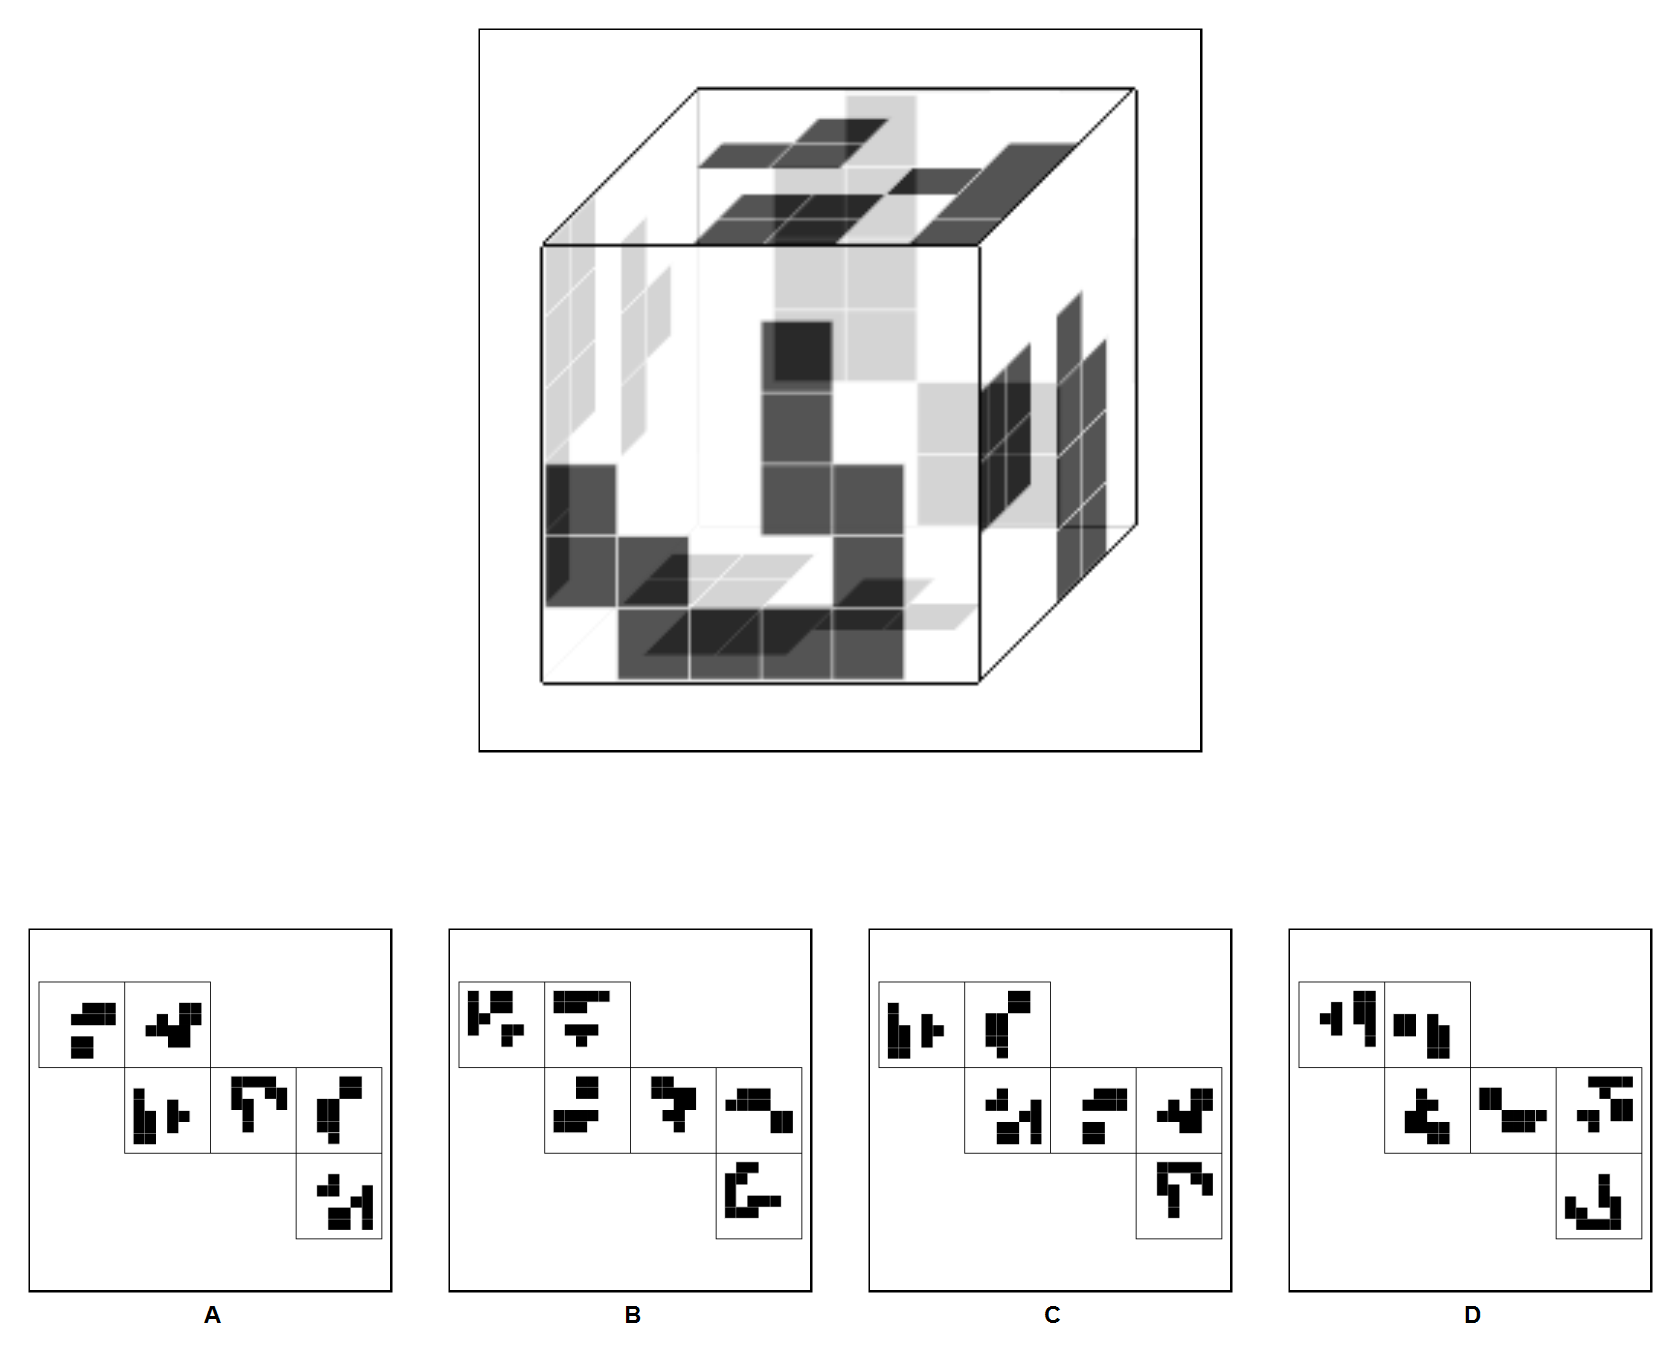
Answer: C